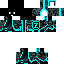
A male skeleton skin with dark skin, wearing brown helmet dressed in a blue armor chest and black pants, featuring a closed mouth.